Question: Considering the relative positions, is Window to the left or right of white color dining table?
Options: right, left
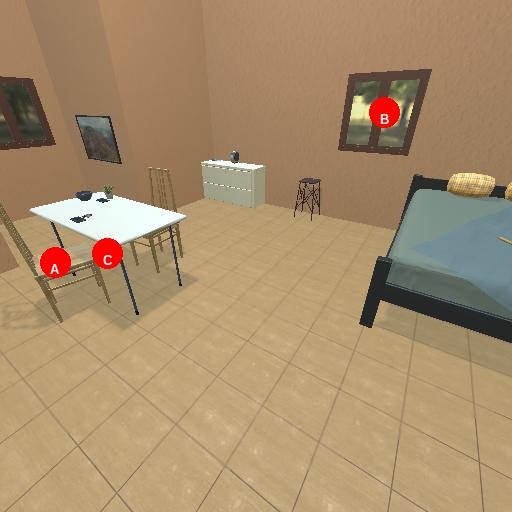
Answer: right